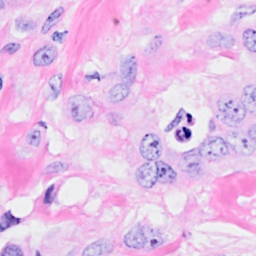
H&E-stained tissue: Breast